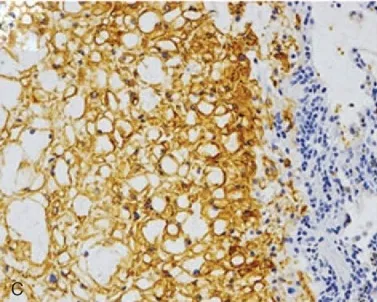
(C) Similar to axial benign notochordal cell tumors, tumor cells showing diffuse positive expression for epithelial markers including cytokeratin AE1/AE3.
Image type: pathology (immunostaining)